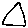
Label: triangle